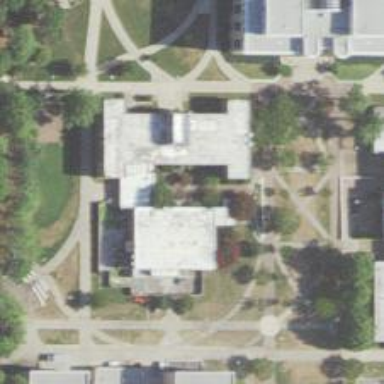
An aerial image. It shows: View of university building.